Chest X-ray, PA view. Patient: 39 years old, sex F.
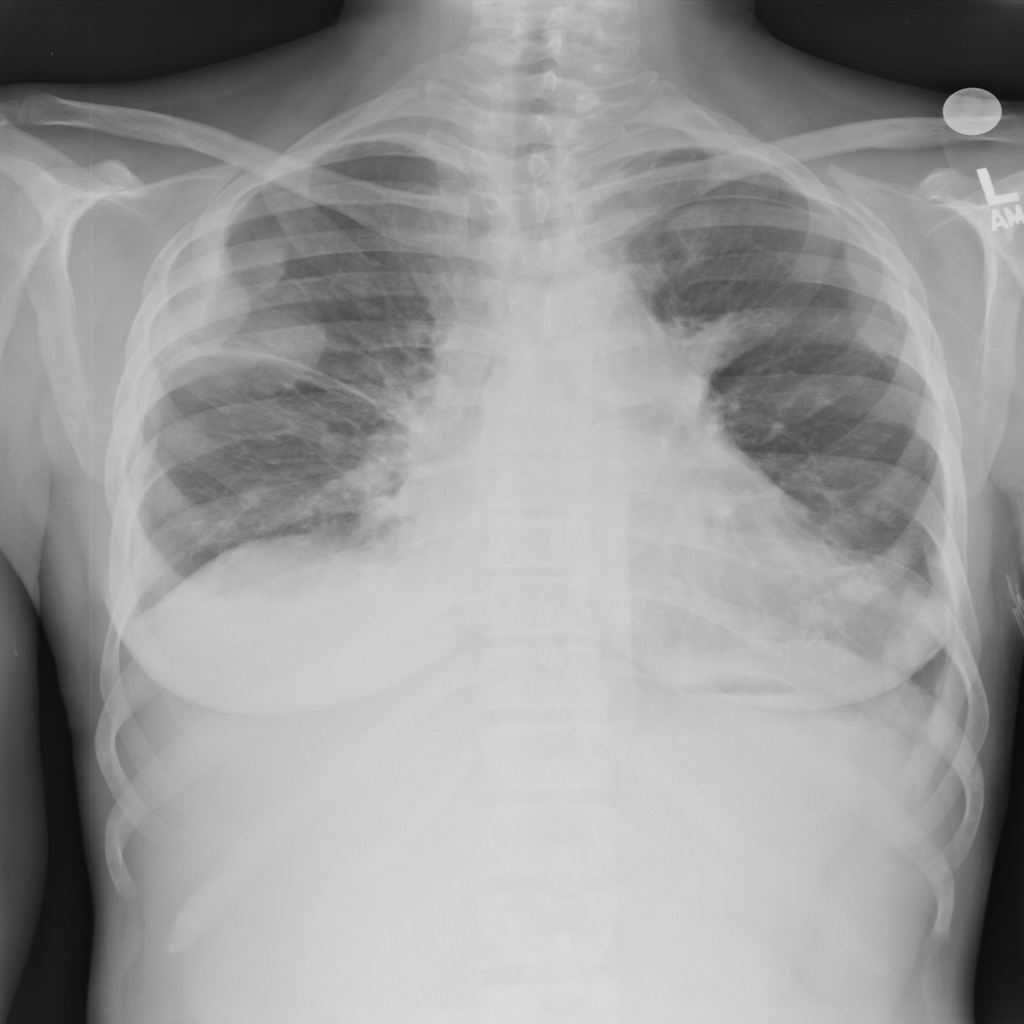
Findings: Effusion